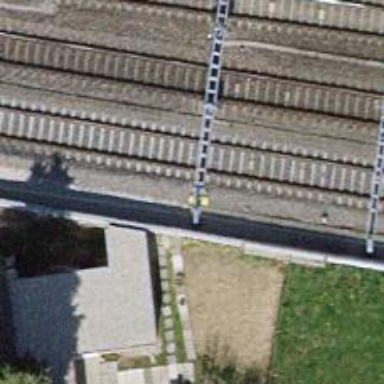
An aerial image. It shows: Railway signal.